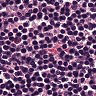
Metastatic tissue present: no